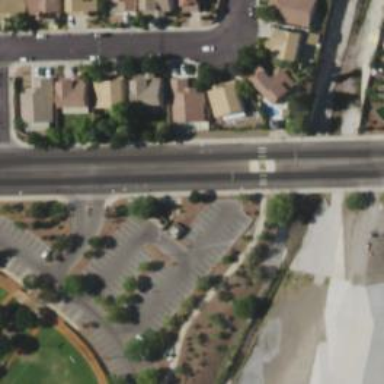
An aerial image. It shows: Solid stop line on the road.